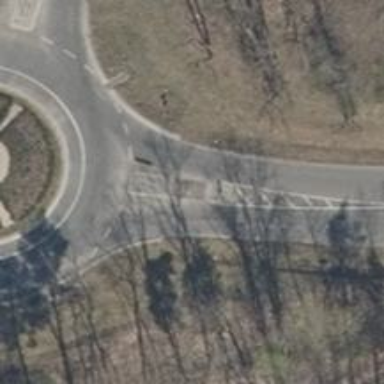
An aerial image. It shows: Secondary road with asphalt surface and lane markings.